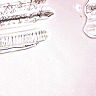
Metastatic tissue present: no